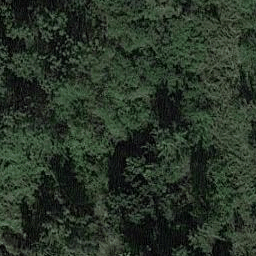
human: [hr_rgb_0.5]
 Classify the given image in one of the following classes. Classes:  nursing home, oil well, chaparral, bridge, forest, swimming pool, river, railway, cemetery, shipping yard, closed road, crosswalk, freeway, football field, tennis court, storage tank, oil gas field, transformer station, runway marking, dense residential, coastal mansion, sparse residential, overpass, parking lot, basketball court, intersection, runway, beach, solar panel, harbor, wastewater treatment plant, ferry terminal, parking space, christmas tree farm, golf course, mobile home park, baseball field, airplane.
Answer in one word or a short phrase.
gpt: forest